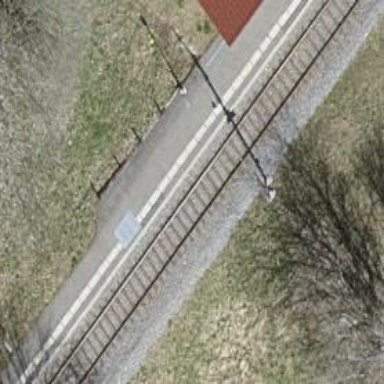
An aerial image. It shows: Railway halt.